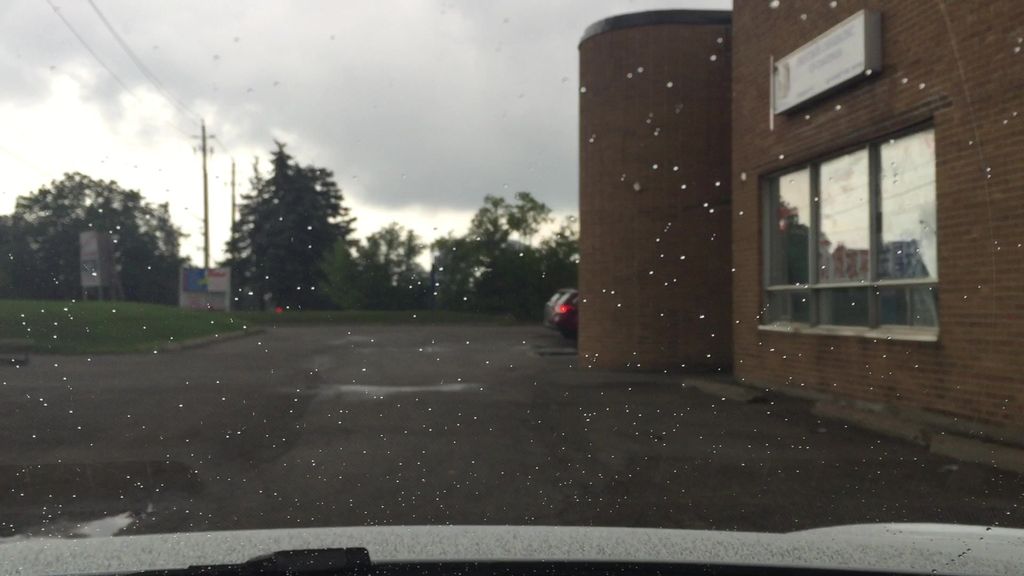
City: toronto